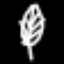
Label: leaf